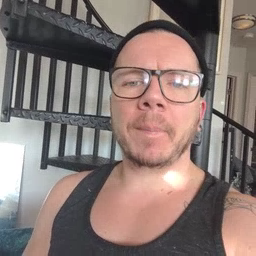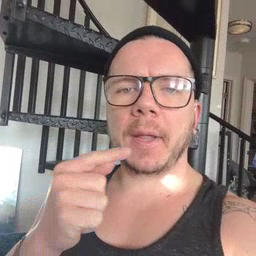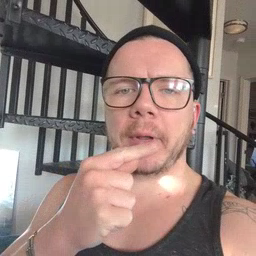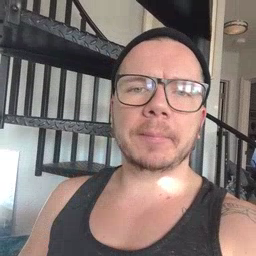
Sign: carrot